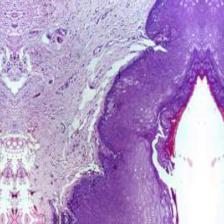
Diagnosis: Normal